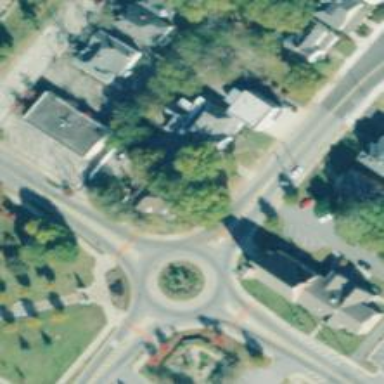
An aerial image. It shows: Tertiary road with asphalt surface leading to roundabout.